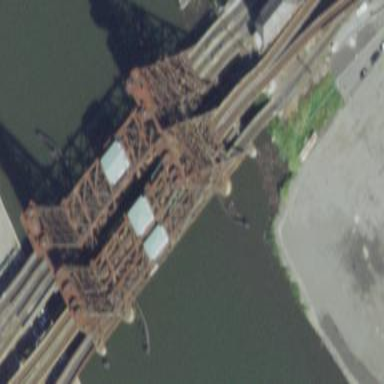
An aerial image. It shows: Truss bridge structure.